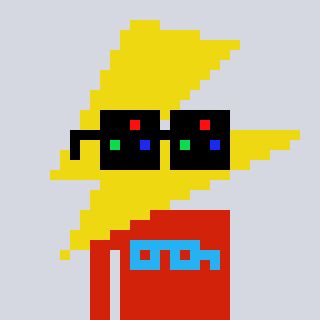
a pixel art character with square black sunglasses, a lightning bolt-shaped head and a red-colored body on a cool background